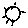
Label: sun